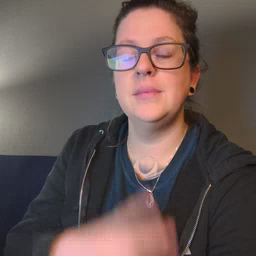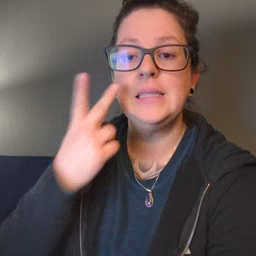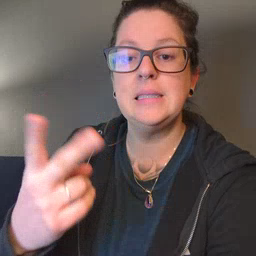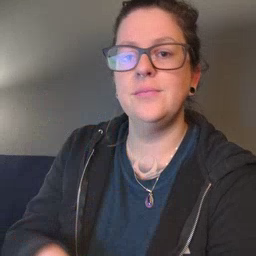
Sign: see